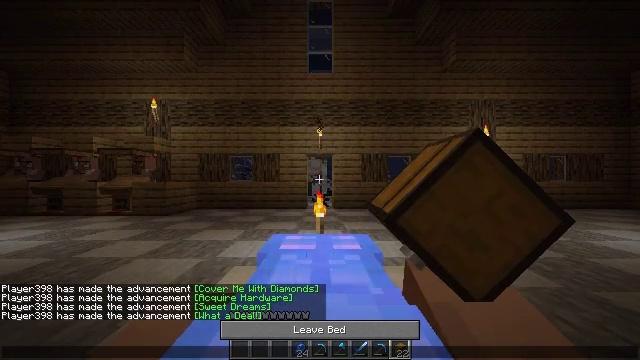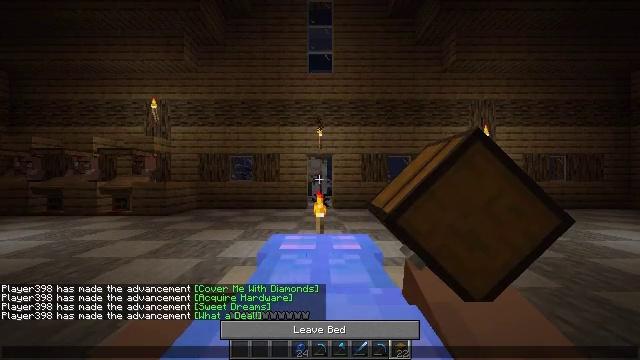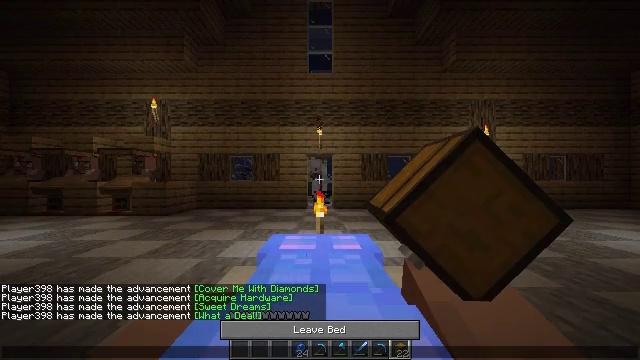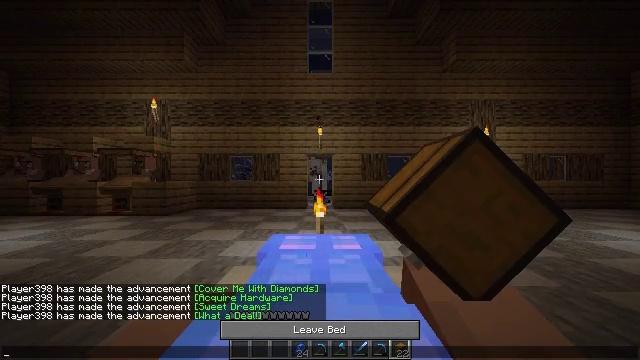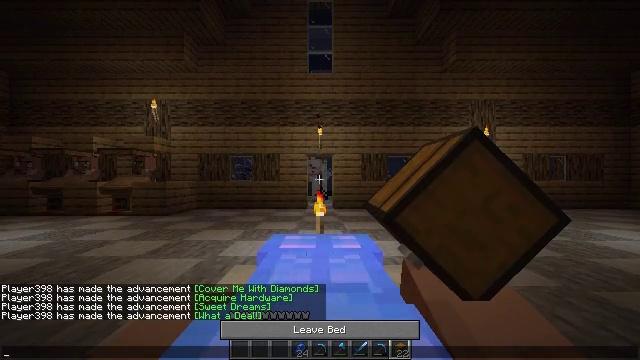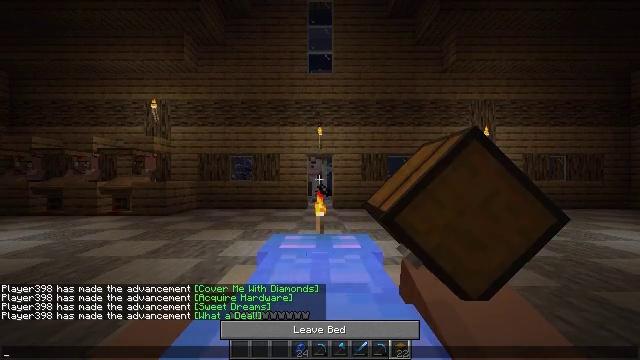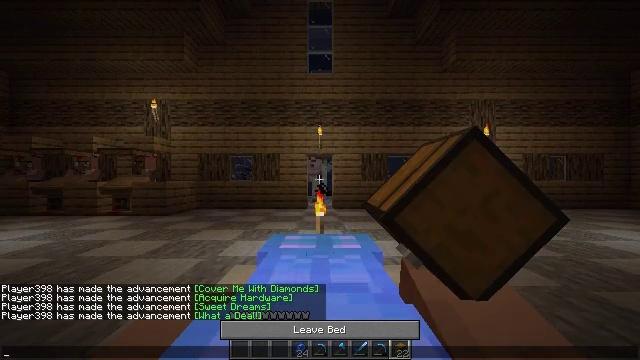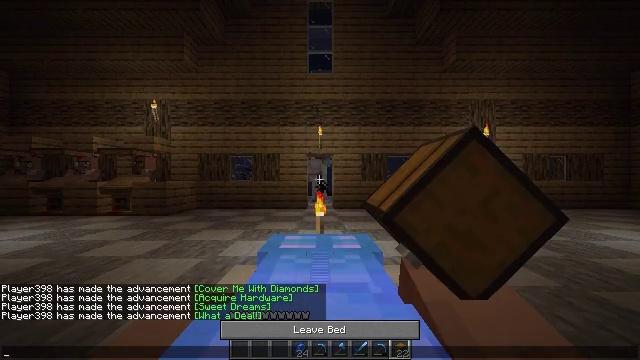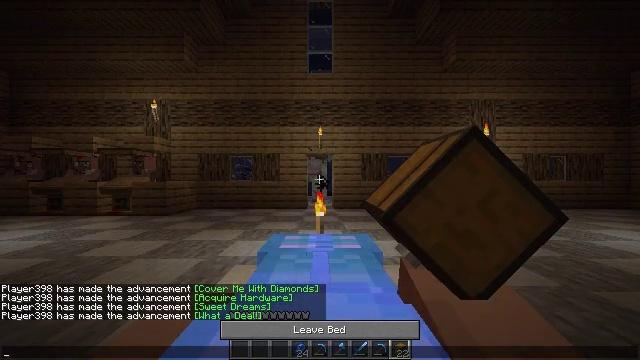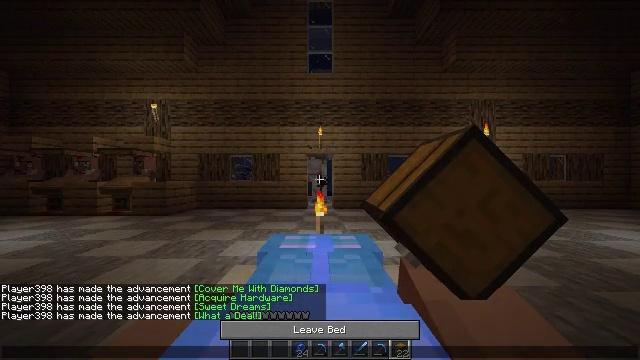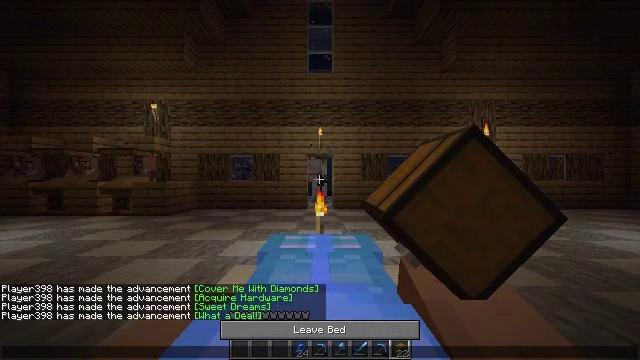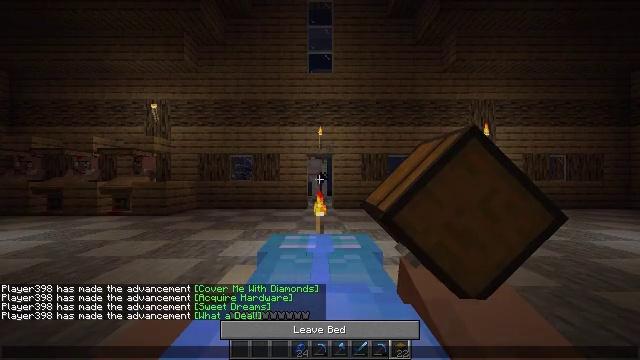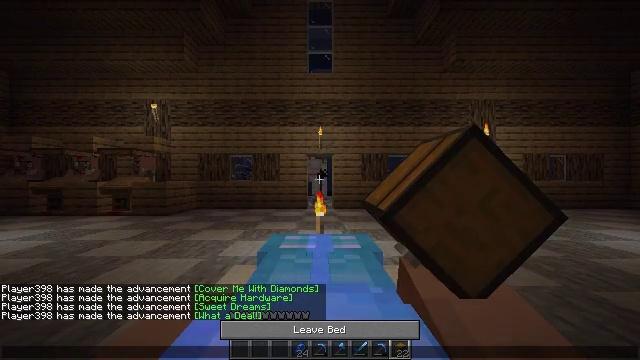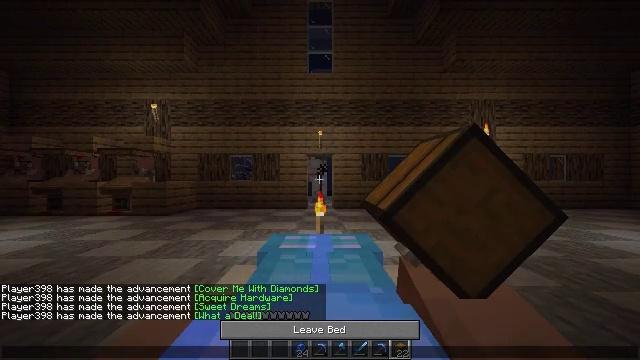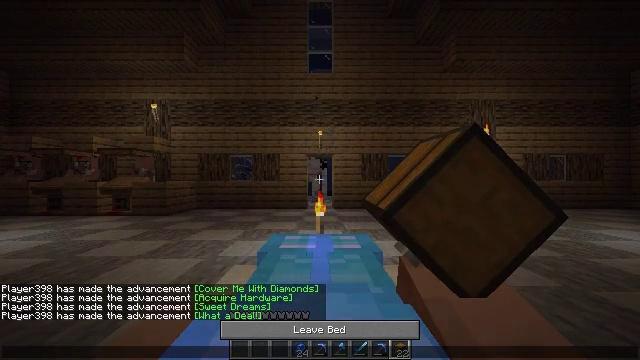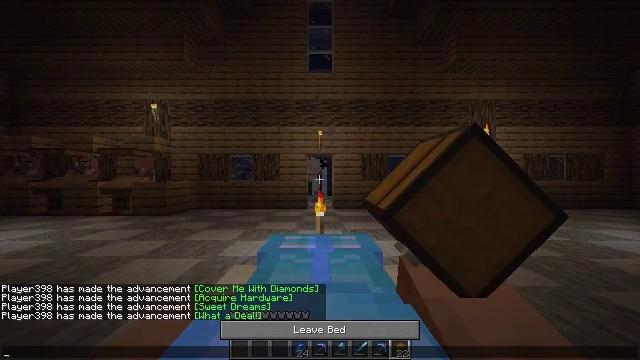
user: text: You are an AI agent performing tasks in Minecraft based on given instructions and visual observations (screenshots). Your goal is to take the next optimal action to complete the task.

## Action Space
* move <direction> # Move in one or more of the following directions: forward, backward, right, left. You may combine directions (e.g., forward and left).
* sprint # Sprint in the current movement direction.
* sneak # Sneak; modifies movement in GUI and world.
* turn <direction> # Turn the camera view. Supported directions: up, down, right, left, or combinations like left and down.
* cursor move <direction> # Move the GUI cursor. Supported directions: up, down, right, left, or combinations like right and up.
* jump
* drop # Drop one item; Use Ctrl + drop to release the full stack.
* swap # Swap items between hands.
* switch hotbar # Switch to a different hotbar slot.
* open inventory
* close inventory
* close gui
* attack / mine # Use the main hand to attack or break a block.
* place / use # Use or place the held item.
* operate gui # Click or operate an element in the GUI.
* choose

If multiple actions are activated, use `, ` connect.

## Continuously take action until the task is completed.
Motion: motion action
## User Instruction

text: Make an apple using the crafting interface.
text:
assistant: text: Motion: no_op
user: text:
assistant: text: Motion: no_op
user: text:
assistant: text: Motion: no_op
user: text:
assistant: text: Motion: no_op
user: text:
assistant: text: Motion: no_op
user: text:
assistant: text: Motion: no_op
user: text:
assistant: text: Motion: no_op
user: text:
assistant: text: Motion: no_op
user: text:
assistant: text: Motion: no_op
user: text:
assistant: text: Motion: no_op
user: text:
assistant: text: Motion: no_op
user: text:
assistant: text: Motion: no_op
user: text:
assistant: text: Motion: cursor move left
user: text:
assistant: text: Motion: no_op
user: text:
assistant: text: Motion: no_op
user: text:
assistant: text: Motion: no_op
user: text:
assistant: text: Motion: no_op
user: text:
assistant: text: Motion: no_op
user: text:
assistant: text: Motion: no_op
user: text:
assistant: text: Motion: no_op
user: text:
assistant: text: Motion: no_op
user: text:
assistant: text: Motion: no_op
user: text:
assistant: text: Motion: no_op
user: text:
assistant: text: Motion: no_op
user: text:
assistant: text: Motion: no_op
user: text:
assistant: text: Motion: no_op
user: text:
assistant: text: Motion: no_op
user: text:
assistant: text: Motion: no_op
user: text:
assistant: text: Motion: no_op
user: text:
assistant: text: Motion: no_op